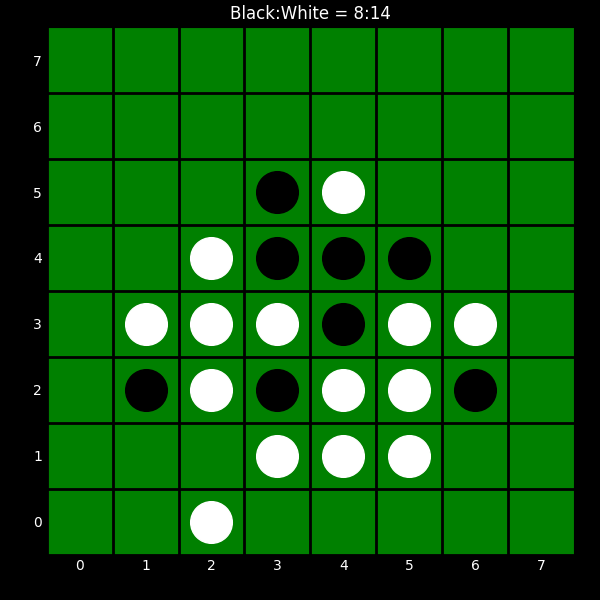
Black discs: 8
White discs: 14